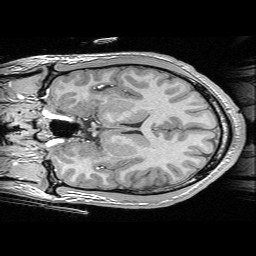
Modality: T1w
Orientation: coronal